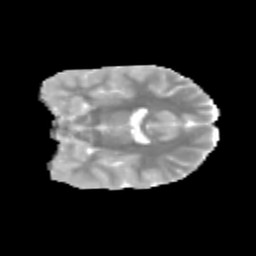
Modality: MD
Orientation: coronal
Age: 10
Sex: female
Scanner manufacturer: siemens
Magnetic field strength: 3 T
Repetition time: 3.8 s
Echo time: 0.07 s